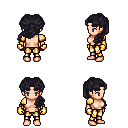
a pixel art fantasy rpg character, female body template, human, light skin, gold arm armor, gold greaves, raven princess hairstyle, gold gloves, four views (front, back, left, right), 2x2 character sprite sheet, small pixel art, hard edges, no anti-aliasing